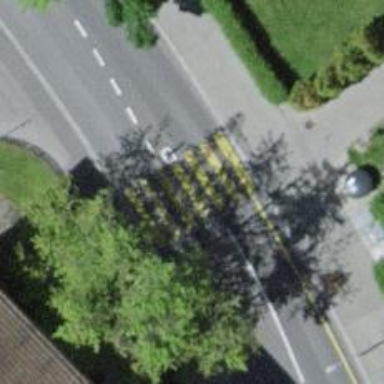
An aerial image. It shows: Uncontrolled zebra crossing on the road.